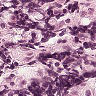
Metastatic tissue present: no